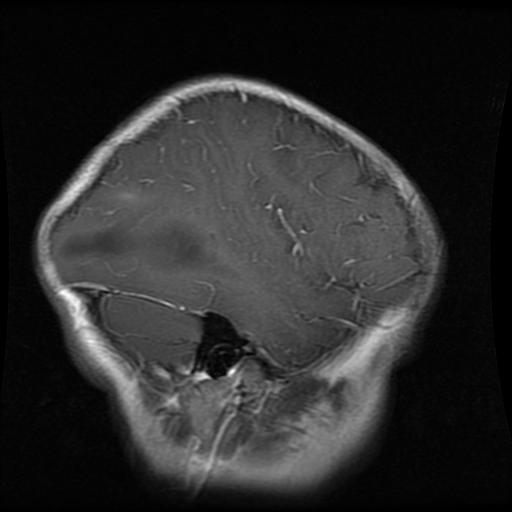
Label: glioma